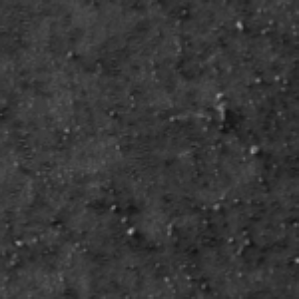
Label: frost